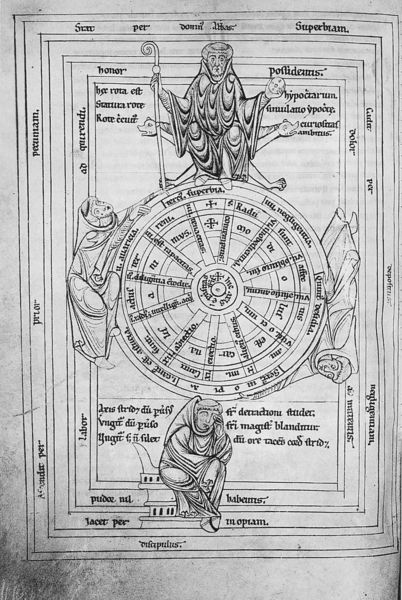
Titel: Liber Avium, De volutione rotarum
Künstler: Hugh of Fouilloy
Institution: Heiligenkreuz, Bibliothek
Schlagwörter: frau, zeichnung, hund, hunde, wege, kreis, schrift, stab, rad, bischof, könig, thron, buch, illustration, text, kugel, schema, mittelalter, mönch, latein, lateinisch, buchmalerei, reichsapfel, begriffe